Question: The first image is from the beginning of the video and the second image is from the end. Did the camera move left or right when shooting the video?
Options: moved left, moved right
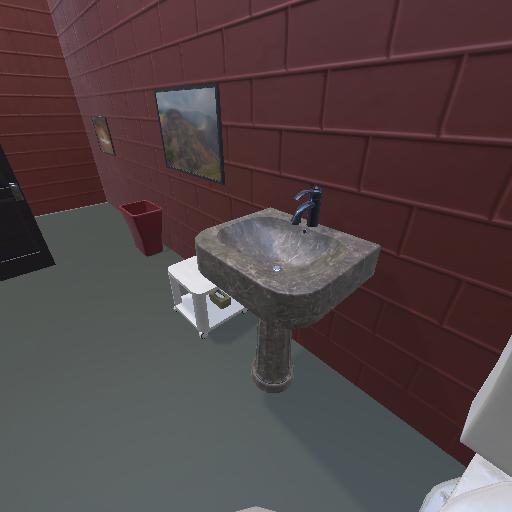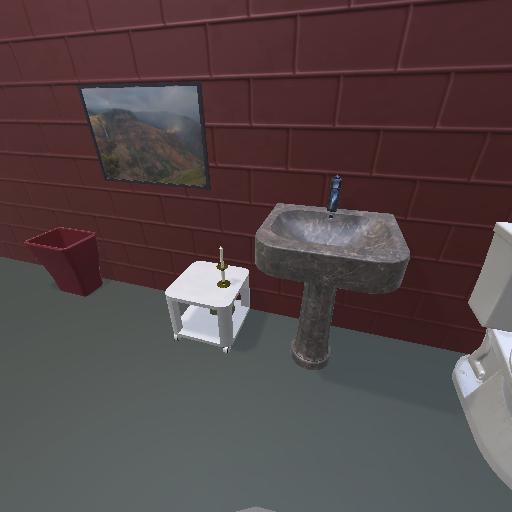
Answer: moved left